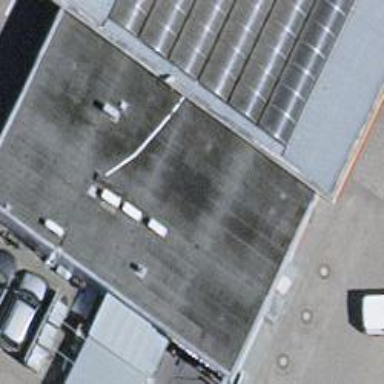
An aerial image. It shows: Car wash facility.